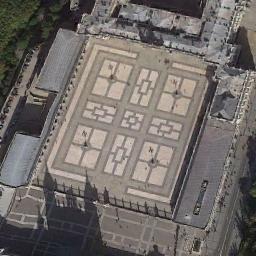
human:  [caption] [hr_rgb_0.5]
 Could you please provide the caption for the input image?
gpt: The palace is on the open place next to some trees .

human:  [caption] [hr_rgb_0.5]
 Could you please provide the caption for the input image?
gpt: The gray palace has a courtyard and some towers .

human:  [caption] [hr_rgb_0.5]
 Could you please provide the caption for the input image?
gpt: Several buildings of different shapes are in the palace .

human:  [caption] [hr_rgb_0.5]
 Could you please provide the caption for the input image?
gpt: The palace is surrounded by some bare land .

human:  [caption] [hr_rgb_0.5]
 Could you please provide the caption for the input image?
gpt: A palace with a patterned courtyard and gray roofs .